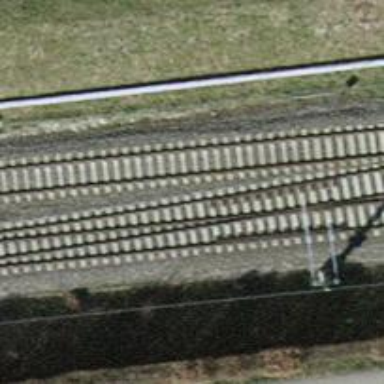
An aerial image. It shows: Siding railway track with electrified contact line.